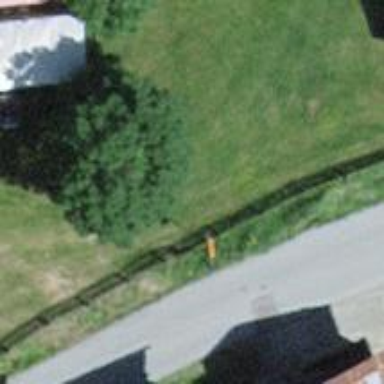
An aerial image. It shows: Pole with roof-covered pipeline marker.